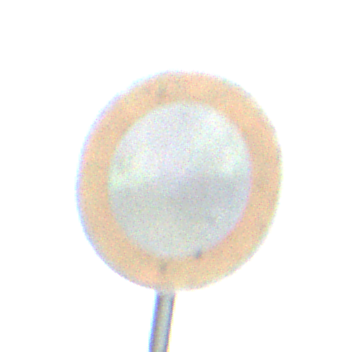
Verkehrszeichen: VerbotFahrzeugeAllerArt
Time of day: Midday
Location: Roofed (Beach)
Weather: Overcast
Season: NotSpecified
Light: Natural